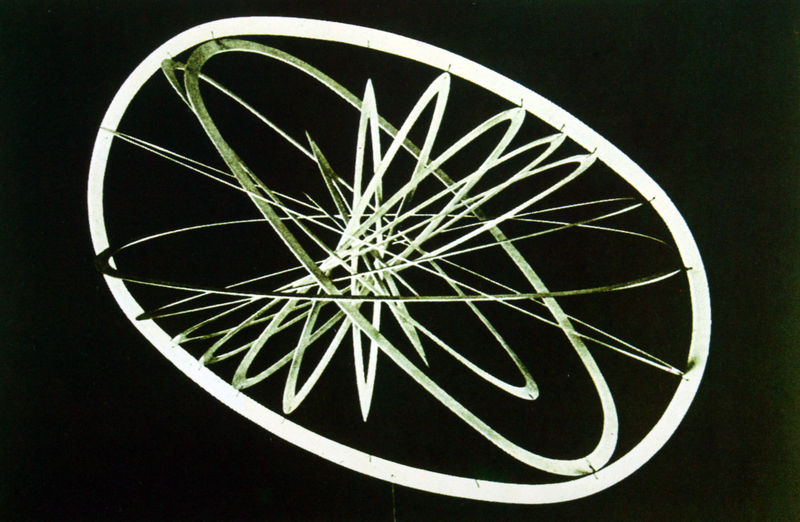
Titel: Hängende ovale Konstruktion
Künstler: Alexandr Rodtschenko
Standort: Düsseldorf
Institution: Sammlung Roswitha von Bergmann
Schlagwörter: himmel, weiß, holz, schwarz, kreis, speichen, rad, metall, plastik, gegenstand, installation, ellipsen, ellipse, mobile, himmelskörper, kinetik, mehrdimensional, orbit, raumfahrt, raumplastik